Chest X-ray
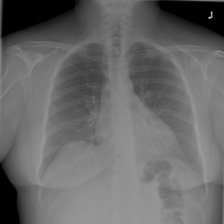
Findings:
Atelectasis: negative
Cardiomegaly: negative
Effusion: negative
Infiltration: negative
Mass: negative
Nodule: negative
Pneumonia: negative
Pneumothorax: negative
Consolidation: negative
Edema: negative
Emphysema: negative
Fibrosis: negative
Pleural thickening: negative
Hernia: negative